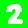
Digit: 2